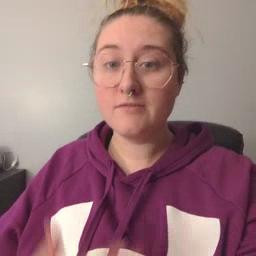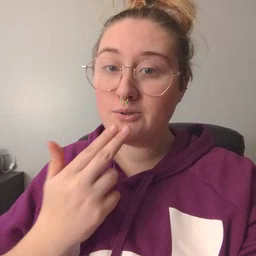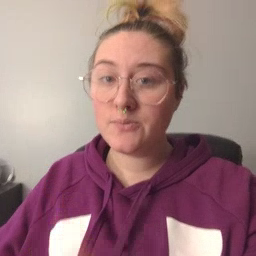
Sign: cute